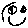
Label: smiley face